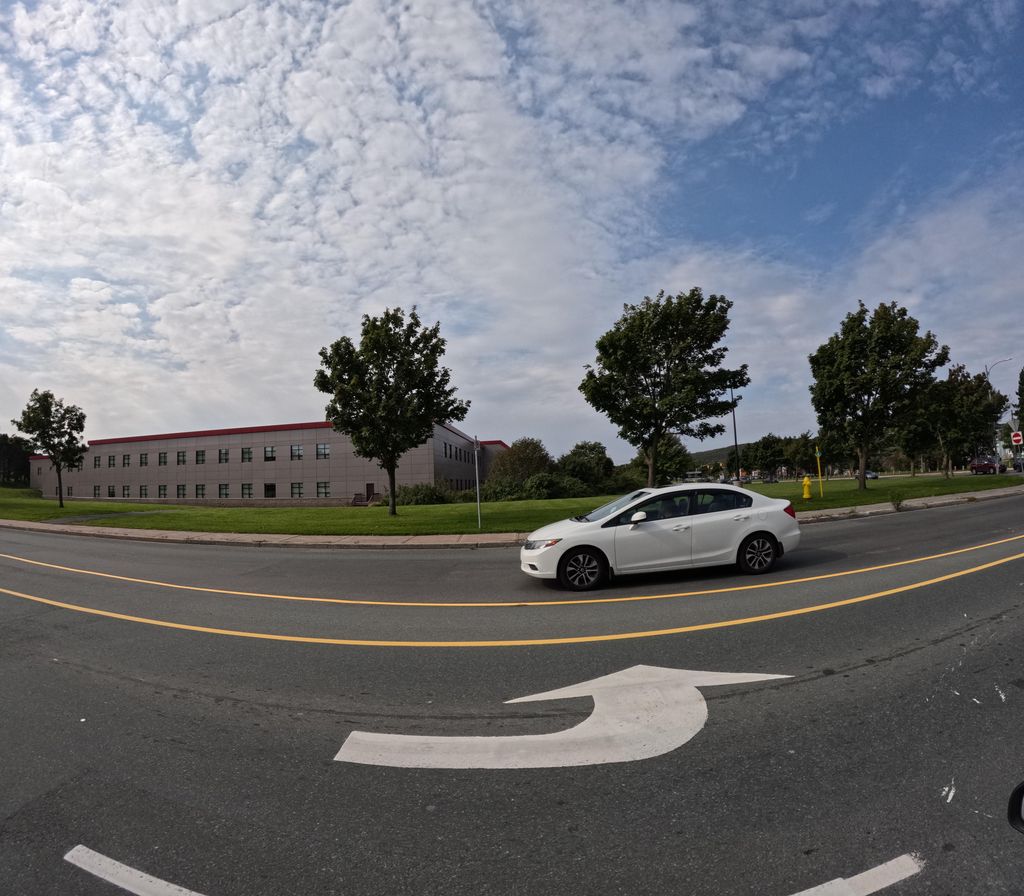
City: st_johns